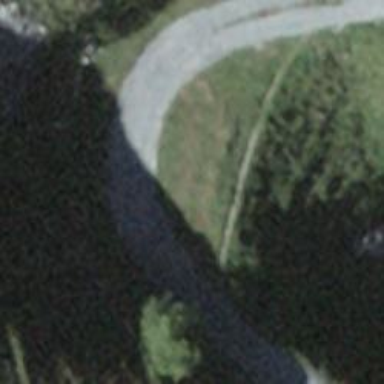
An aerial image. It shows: Culvert tunnel.